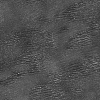
Atmospheric dust classification: not_dusty